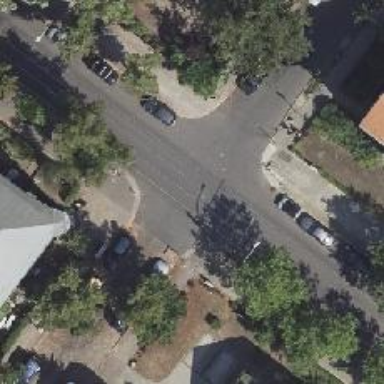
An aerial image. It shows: Residential road with parallel parking lanes on both sides and sett sidewalks.